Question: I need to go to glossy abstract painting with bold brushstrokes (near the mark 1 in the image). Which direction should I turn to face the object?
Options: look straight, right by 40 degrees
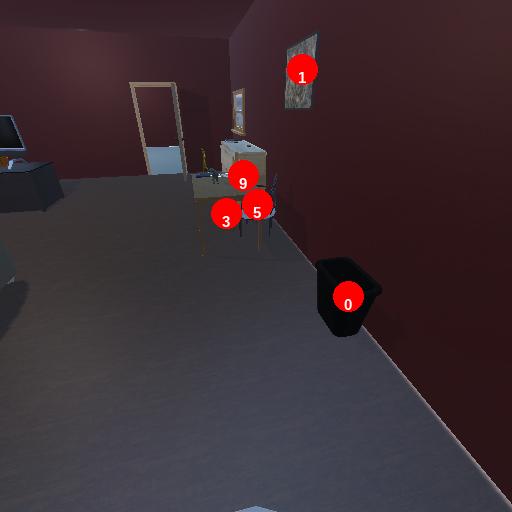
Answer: look straight